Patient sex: M
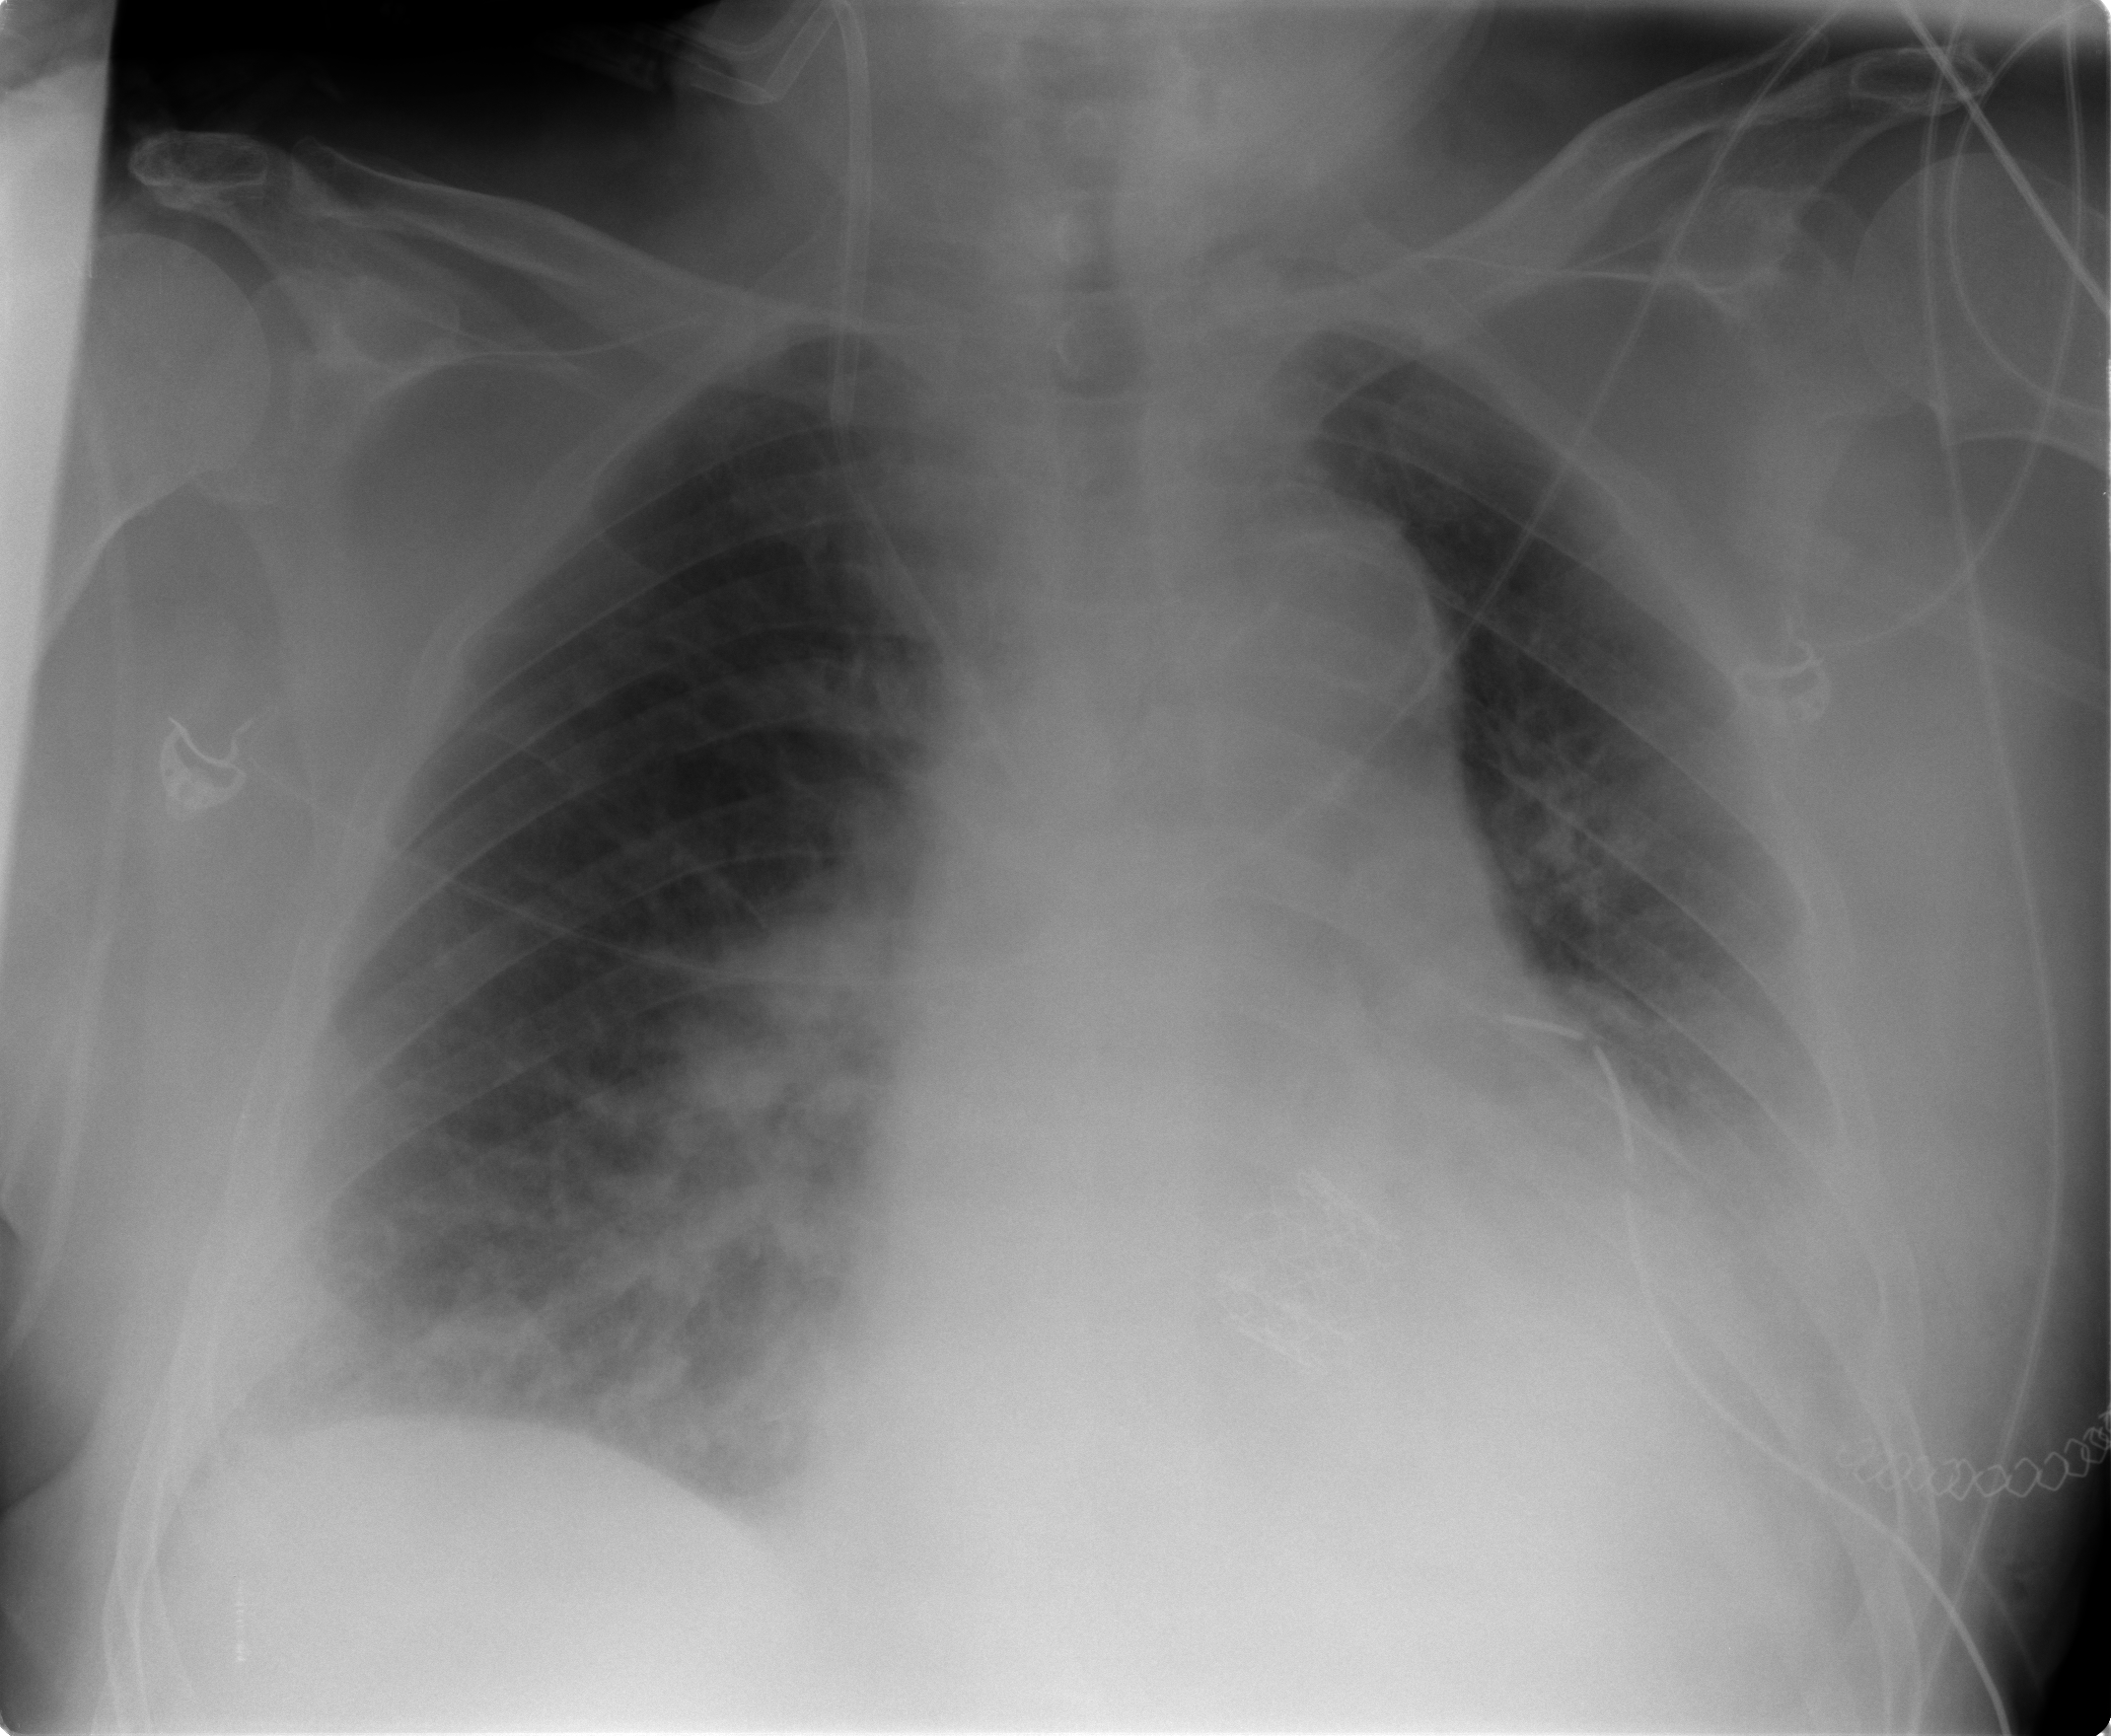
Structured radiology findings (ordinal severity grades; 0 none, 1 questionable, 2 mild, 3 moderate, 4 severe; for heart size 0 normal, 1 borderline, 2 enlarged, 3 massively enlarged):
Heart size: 2
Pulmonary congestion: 2
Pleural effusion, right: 2
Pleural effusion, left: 3
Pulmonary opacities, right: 2
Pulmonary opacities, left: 1
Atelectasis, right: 1
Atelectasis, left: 3